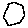
Label: hexagon